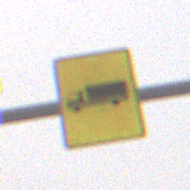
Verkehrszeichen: KFZZulaessigeGesamtmasse3Komma5TOhnePfeilsymbol
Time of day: Midday
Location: Outdoor (Nature)
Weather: Overcast
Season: Winter
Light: Natural